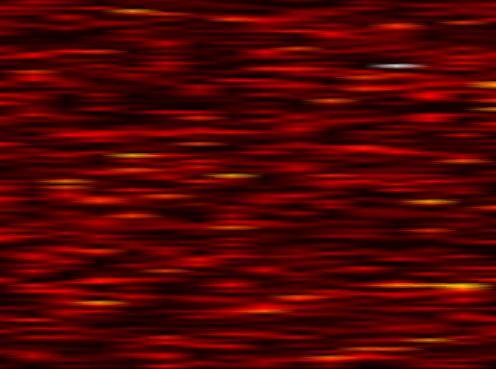
Label: UFMC